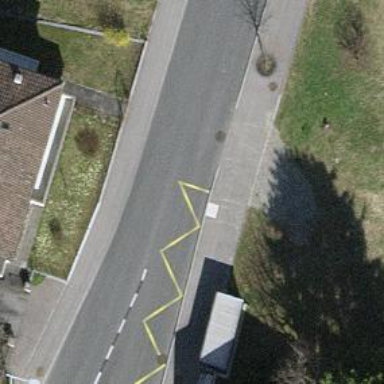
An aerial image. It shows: Bus stop with designated public transport stop position.